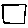
Label: square